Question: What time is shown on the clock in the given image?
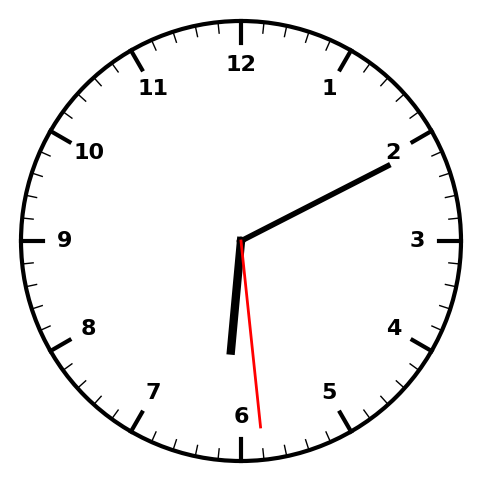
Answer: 06:10:29